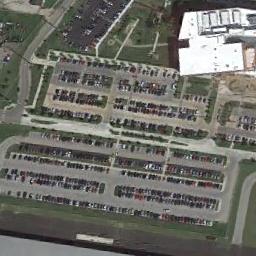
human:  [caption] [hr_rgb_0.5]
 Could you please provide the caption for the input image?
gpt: There are numerous different colored cars in the parking lot .

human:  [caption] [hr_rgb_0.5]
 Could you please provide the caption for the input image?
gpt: The parking lot has lots of cars arranged neatly in lines and a blanched building is next to the parking lot .

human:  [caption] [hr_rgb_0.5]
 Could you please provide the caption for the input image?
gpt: About half of the parking space in the parking lot is occupied .

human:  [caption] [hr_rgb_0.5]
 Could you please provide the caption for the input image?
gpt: The parking lot is full of cars next to the grass .

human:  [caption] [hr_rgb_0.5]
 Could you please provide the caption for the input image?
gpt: There are some green lawns and a fair white building beside the parking lot .